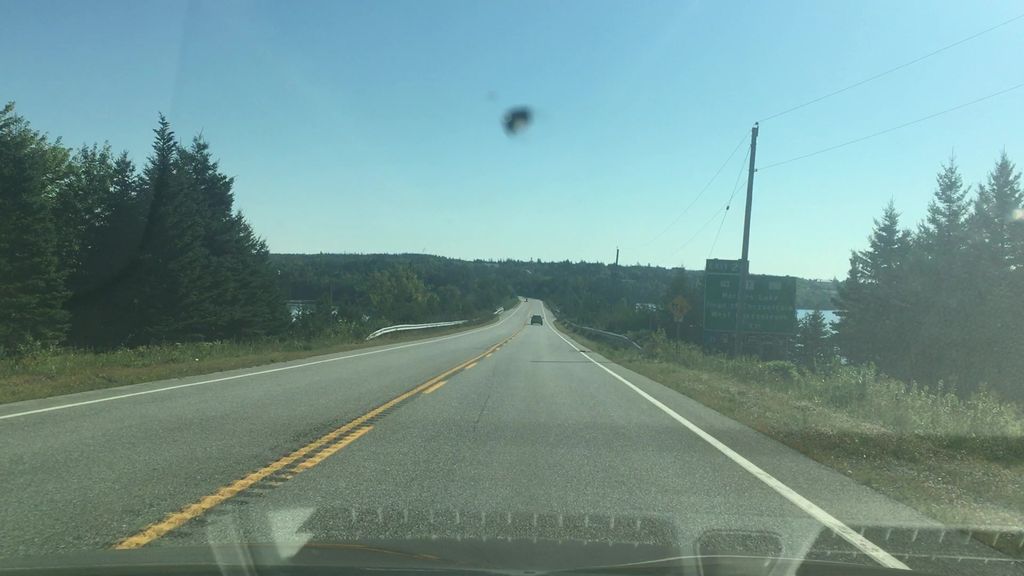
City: halifax